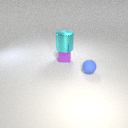
small purple rubber cube below large cyan metal cylinder